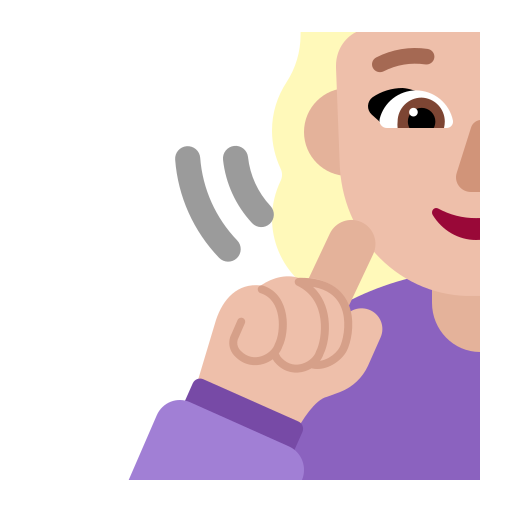
man deaf flat  light